Question: I have an iOS project that has several targets. Each target also has an embedded Today Extension.
All my build schemes have been created automatically, and recently refreshed.
However, when I try to Debug/Run my Today Extension on the actual device, Xcode deploys multiple apps/extensions to the device, not just the one in the selected Scheme.
For example, if I select this scheme:

...then not only is BusCheckerTodayExtension, and its containing app installed to the device and run, but also BusCheckerUKTodayExtension, BusCheckerWESTTodayExtension and both of their containing apps too.
Is this a bug to be reported in XCode or is this some obscure build/dependency setting that I've missed?
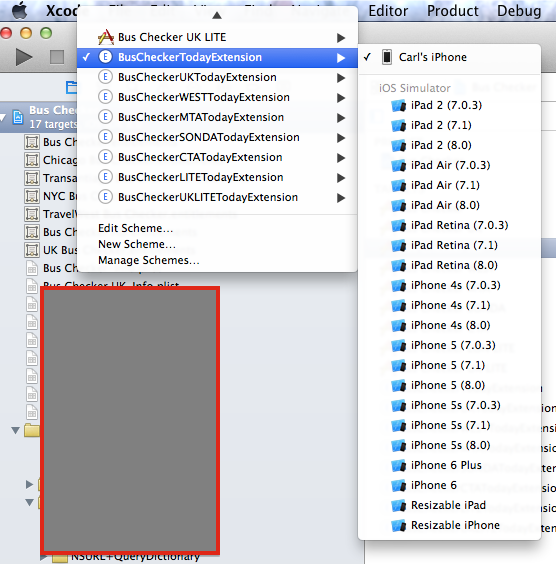
Answer: This was almost certainly a bug in Xcode and seems to be fixed in newer releases.